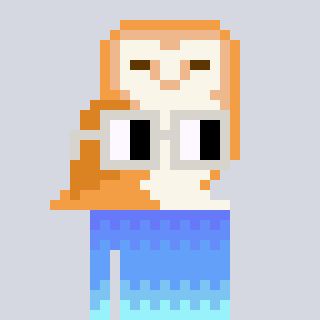
a pixel art character with square light gray glasses, a owl-shaped head and a purple-colored body on a cool background